Aerial crown-view tile of a tropical tree (Barro Colorado Island, Panama), acquired 20250512:
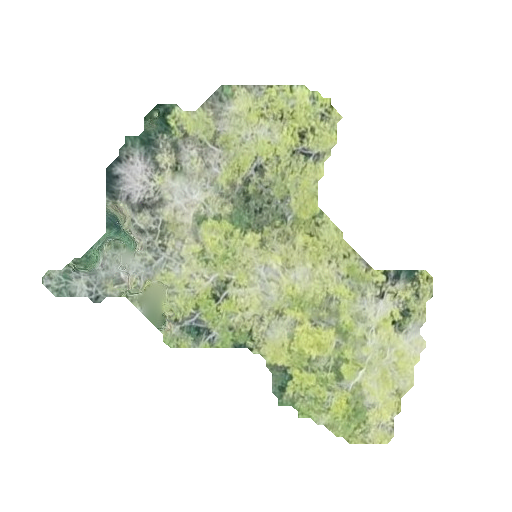
Species: Terminalia amazonia
GBIF accepted scientific name: Terminalia amazonica
Crown area: 107.218 m²